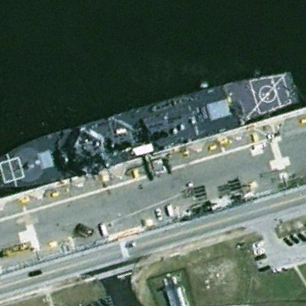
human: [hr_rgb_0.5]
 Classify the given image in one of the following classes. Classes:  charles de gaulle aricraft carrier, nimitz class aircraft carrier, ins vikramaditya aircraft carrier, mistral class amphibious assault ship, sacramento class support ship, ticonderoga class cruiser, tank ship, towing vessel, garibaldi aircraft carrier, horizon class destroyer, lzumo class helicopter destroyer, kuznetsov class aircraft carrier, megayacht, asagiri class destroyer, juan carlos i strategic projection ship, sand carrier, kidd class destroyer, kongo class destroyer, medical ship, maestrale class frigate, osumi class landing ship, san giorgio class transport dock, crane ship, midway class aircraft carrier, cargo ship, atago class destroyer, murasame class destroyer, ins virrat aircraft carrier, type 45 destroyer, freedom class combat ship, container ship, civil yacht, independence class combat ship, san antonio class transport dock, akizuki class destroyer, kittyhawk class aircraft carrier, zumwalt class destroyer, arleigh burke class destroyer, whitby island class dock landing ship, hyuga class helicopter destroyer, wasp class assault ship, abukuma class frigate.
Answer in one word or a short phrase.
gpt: Arleigh Burke class destroyer